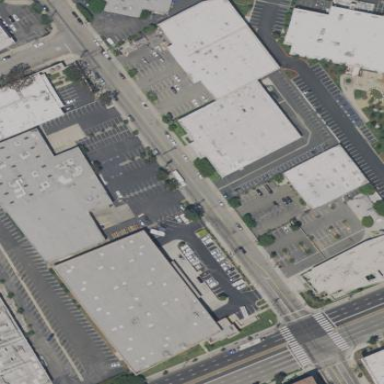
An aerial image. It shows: Industrial building.